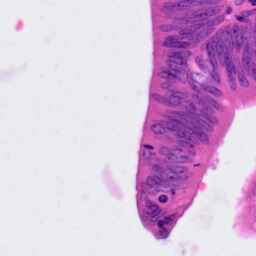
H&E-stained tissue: Colon